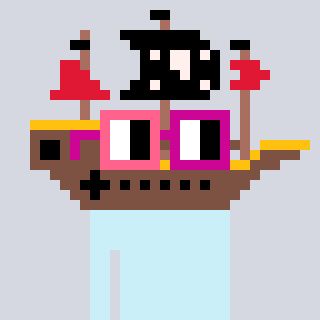
a pixel art character with square pink and red glasses, a pirateship-shaped head and a grayscale-colored body on a cool background